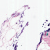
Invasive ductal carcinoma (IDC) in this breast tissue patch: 0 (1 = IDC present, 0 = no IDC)